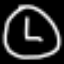
Label: clock